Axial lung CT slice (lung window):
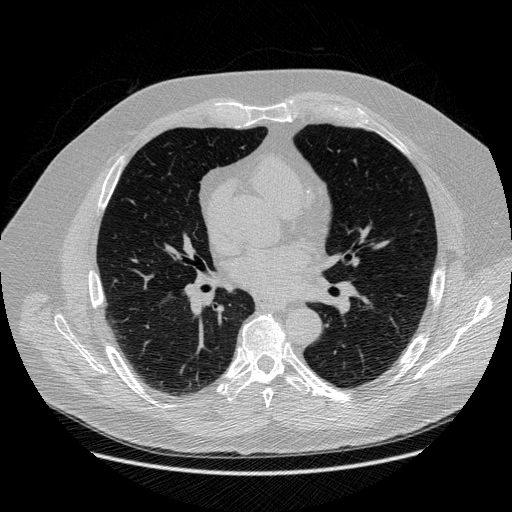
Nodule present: no